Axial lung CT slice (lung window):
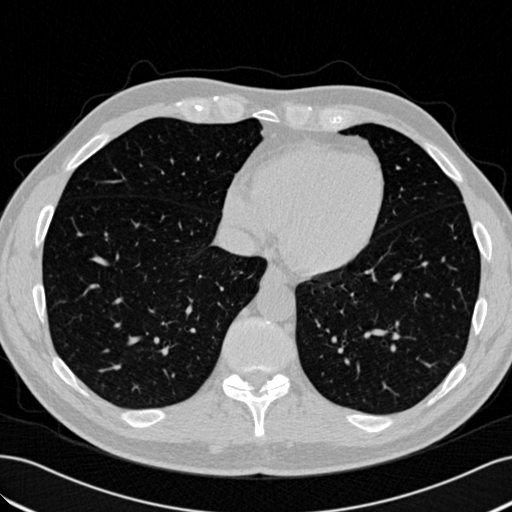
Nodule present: no